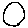
Label: circle